Field crop: maize
Growth stage: 2
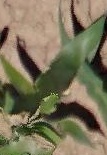
Species: maize